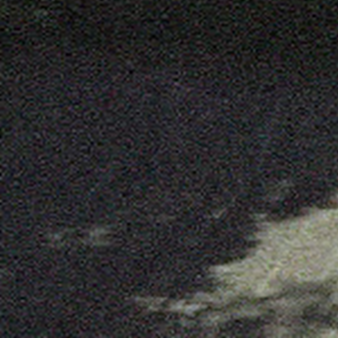
Label: other